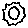
Label: sun